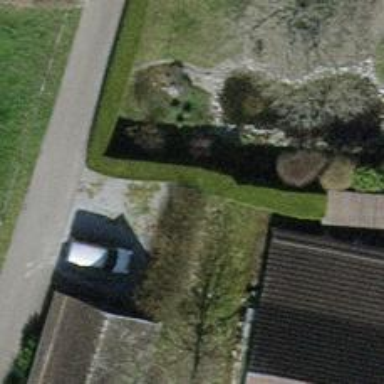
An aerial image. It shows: Hedge barrier.